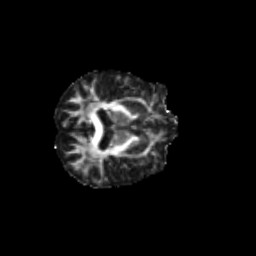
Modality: FA
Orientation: axial
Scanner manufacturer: siemens
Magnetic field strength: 3 T
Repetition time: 9.2 s
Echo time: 0.084 s